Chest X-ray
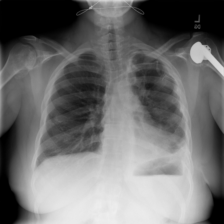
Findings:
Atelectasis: positive
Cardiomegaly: negative
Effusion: positive
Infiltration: negative
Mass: negative
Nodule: negative
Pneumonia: negative
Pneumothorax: negative
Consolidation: negative
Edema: negative
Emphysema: negative
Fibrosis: negative
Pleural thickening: positive
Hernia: negative